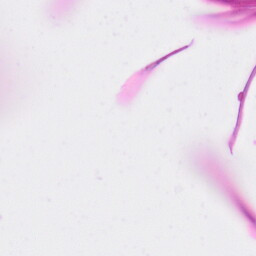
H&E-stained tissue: Skin